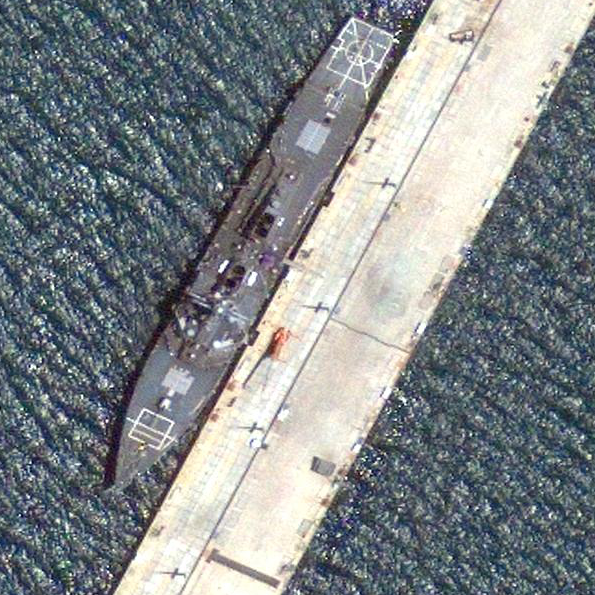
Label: Arleigh_Burke-class_destroyer